Field crop: maize
Growth stage: 2
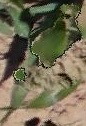
Species: maize